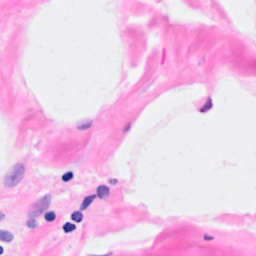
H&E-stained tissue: Breast